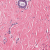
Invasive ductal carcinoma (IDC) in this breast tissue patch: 0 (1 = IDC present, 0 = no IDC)